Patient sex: M
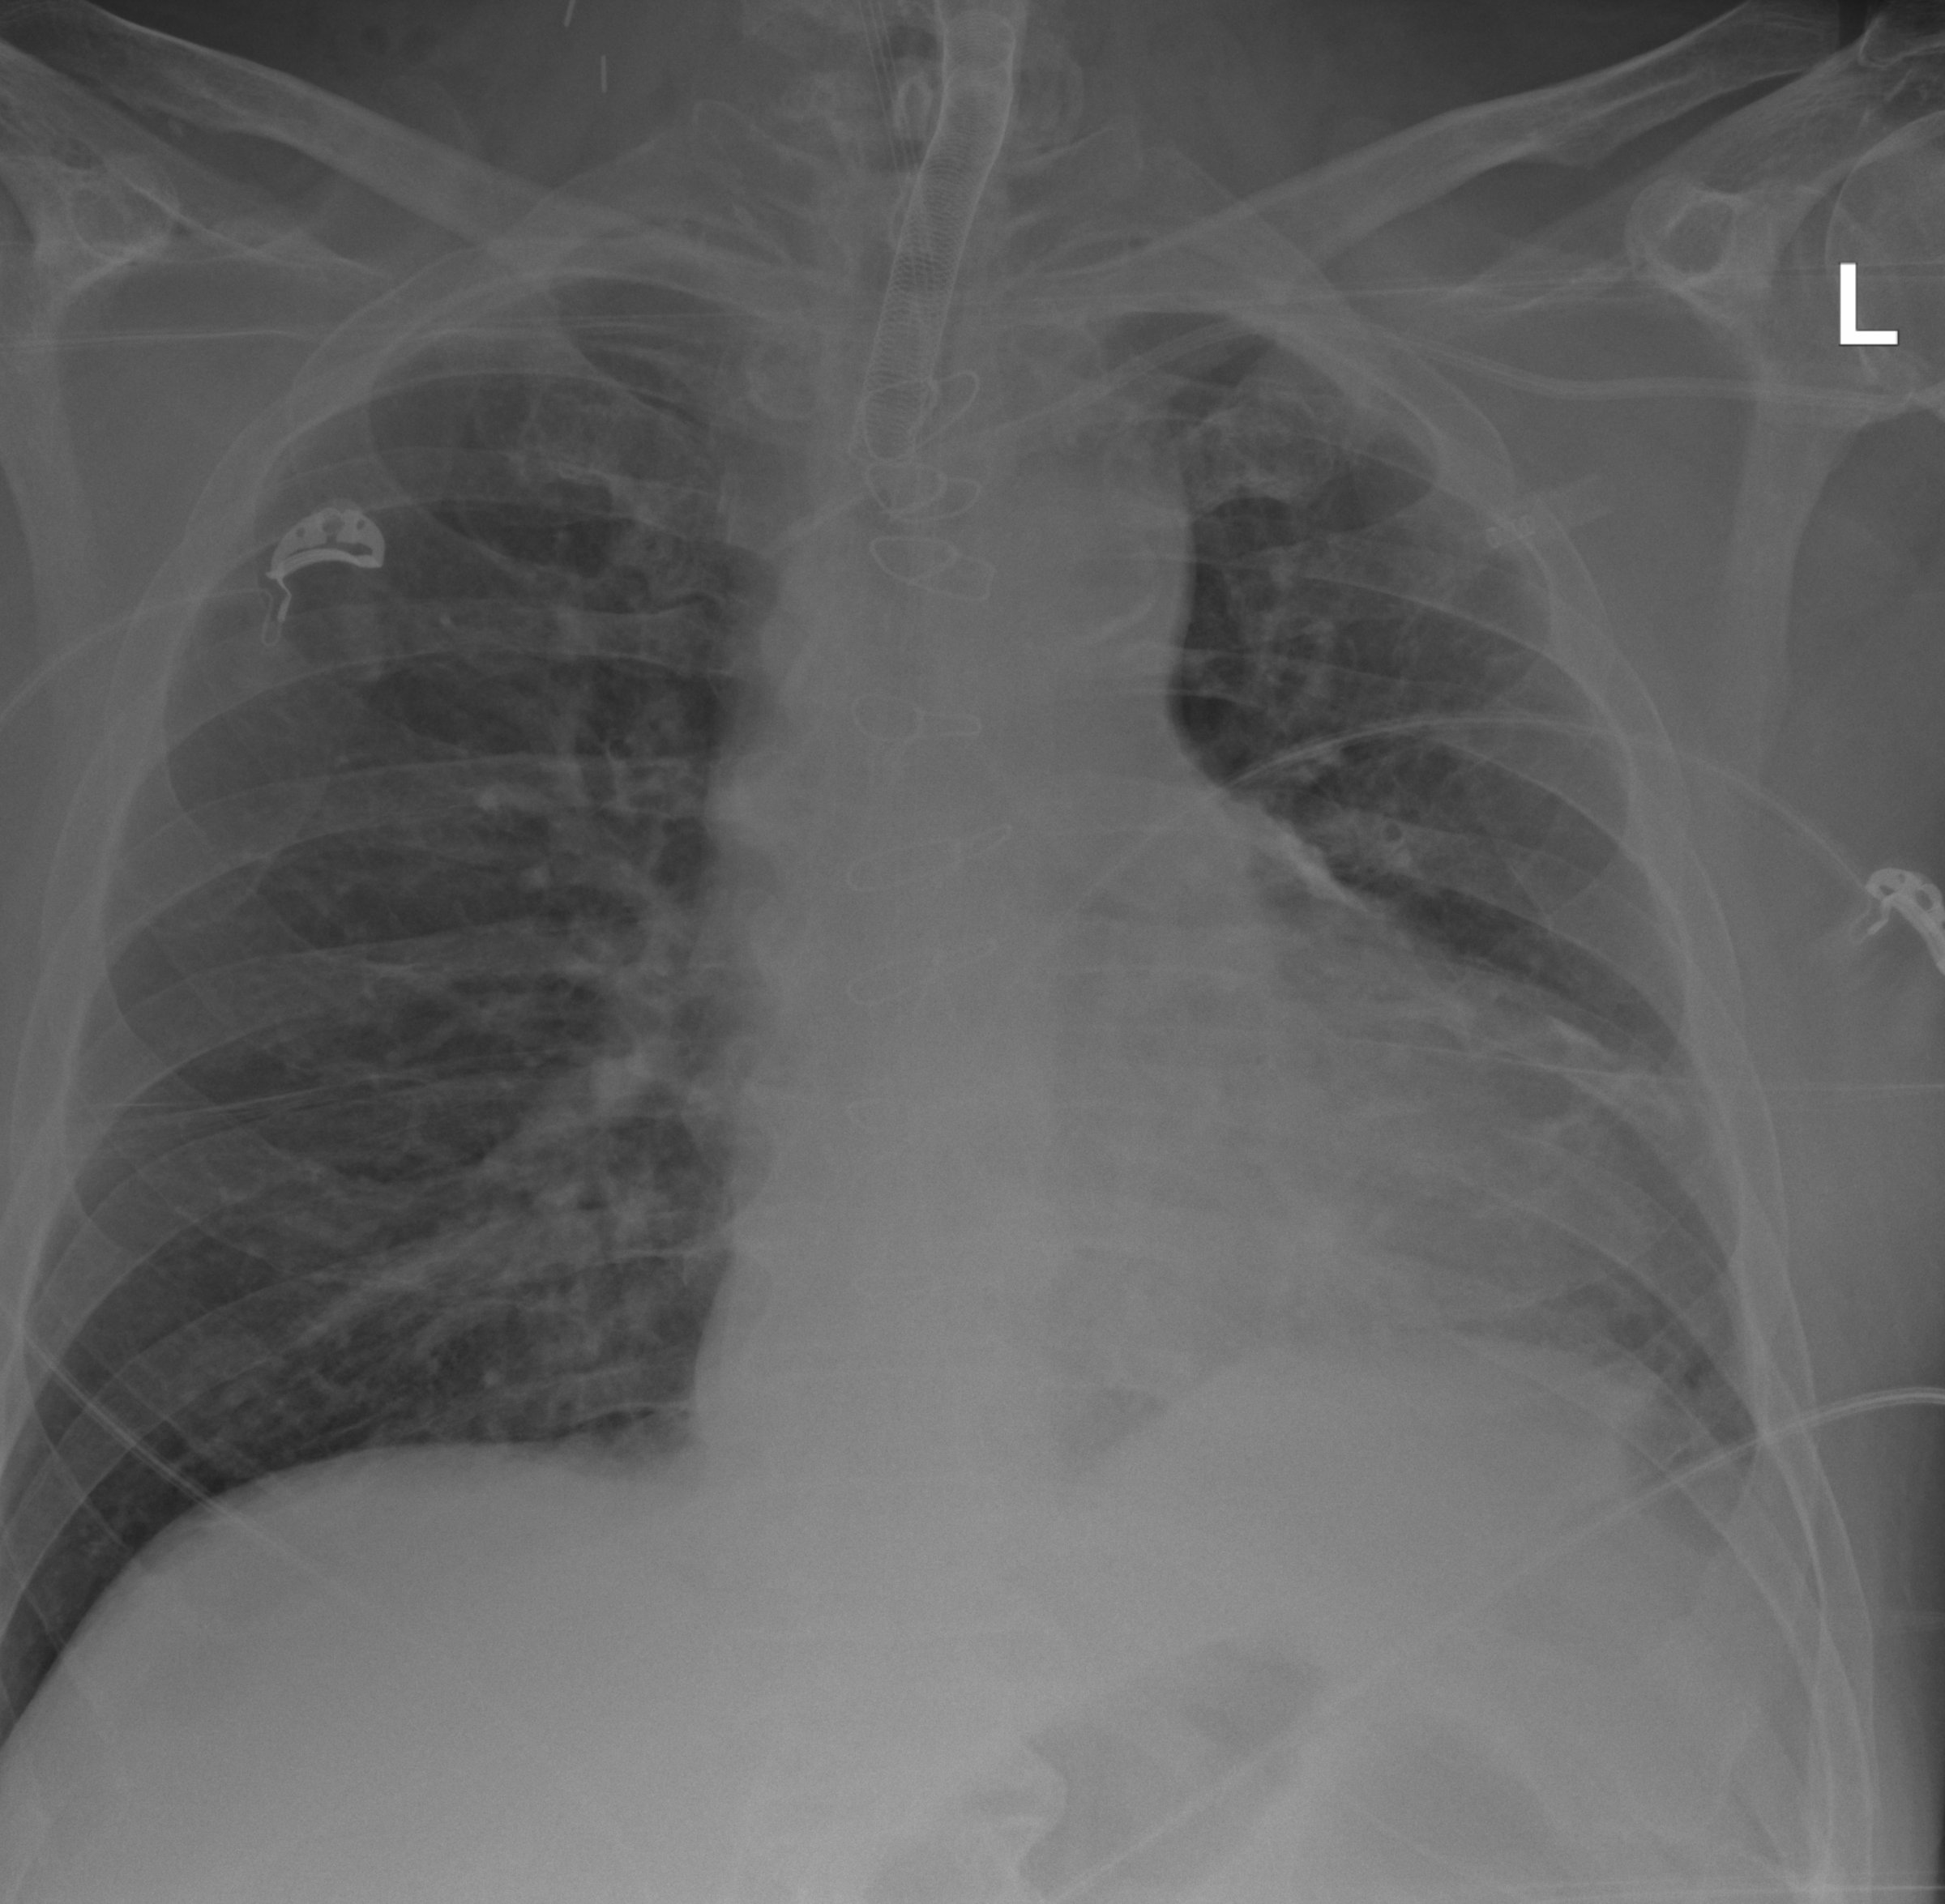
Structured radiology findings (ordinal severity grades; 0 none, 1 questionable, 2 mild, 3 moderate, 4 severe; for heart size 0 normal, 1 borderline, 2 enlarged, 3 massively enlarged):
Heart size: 1
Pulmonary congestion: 0
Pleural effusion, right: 0
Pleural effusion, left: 0
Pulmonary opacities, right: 0
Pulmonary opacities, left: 0
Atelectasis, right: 0
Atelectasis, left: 2